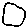
Label: moon